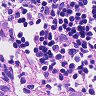
Metastatic tissue present: no